Field crop: maize
Growth stage: 2
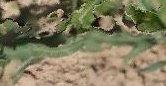
Species: maize